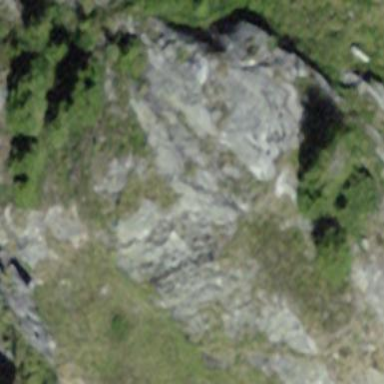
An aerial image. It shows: Landscape of bare rock.